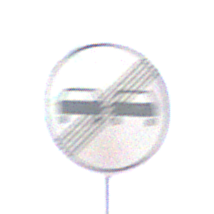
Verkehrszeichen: EndeUeberholverbot
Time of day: MorningAfternoon
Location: Outdoor (Nature)
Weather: PartlyCloudy
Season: NotSpecified
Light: Natural